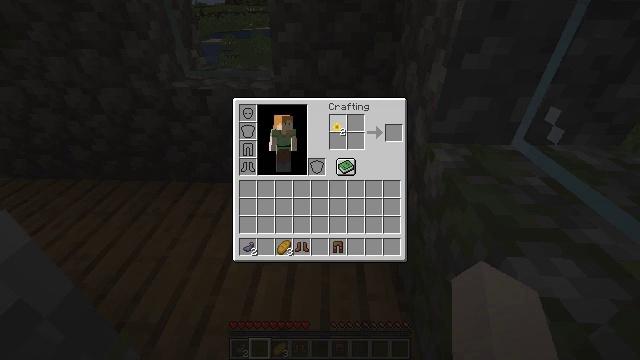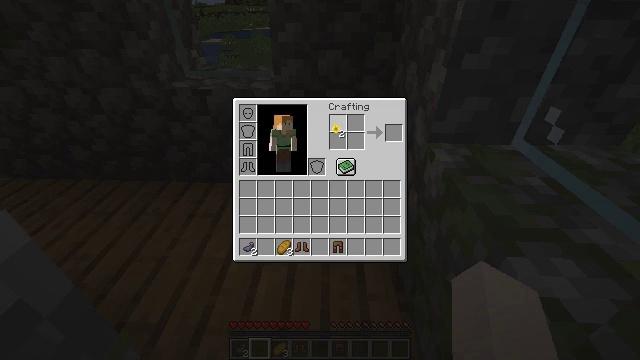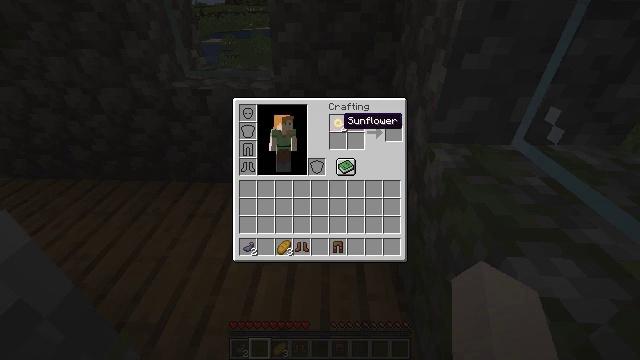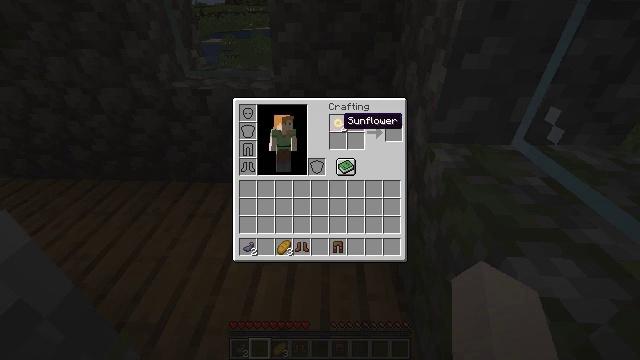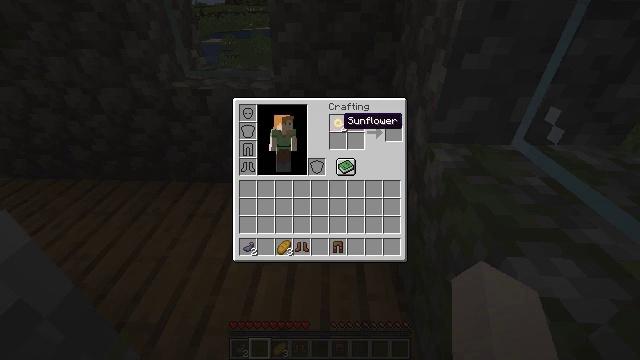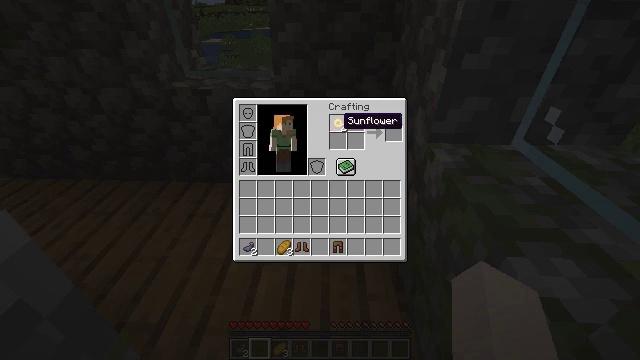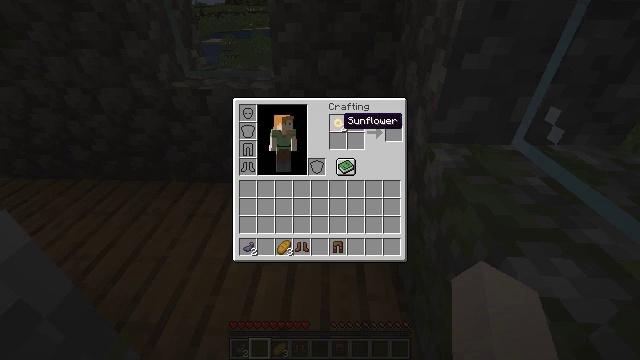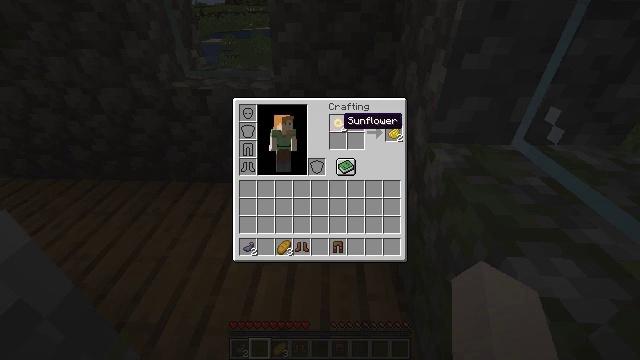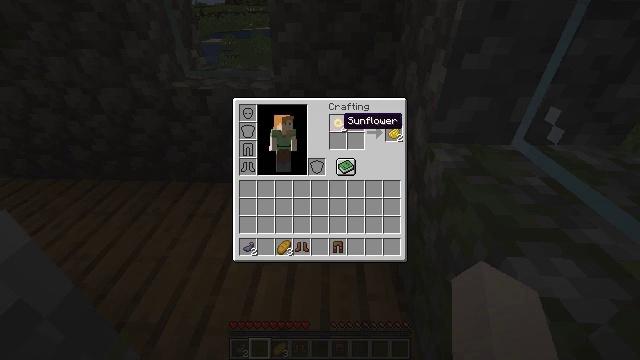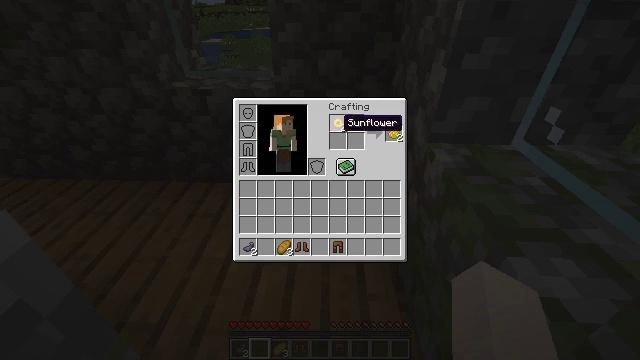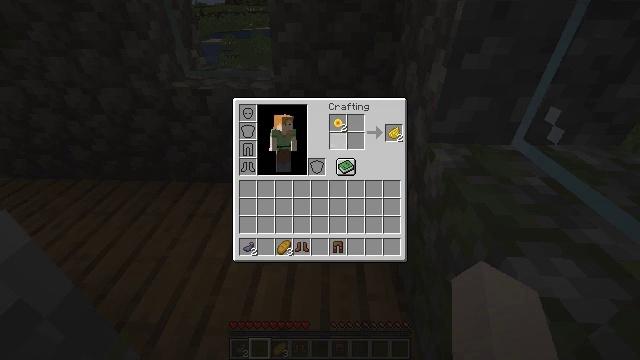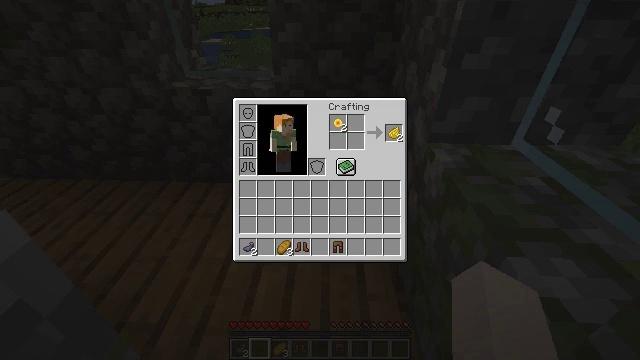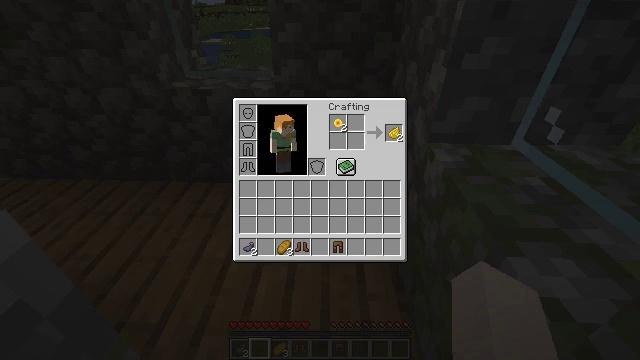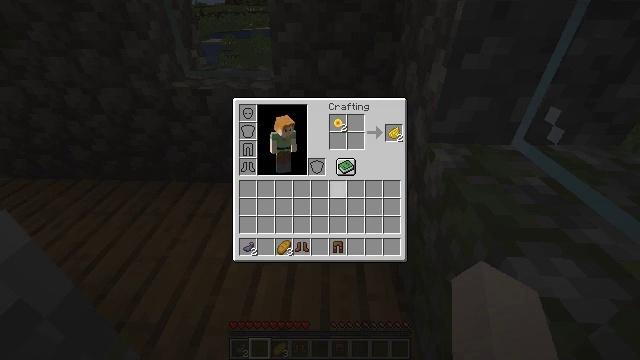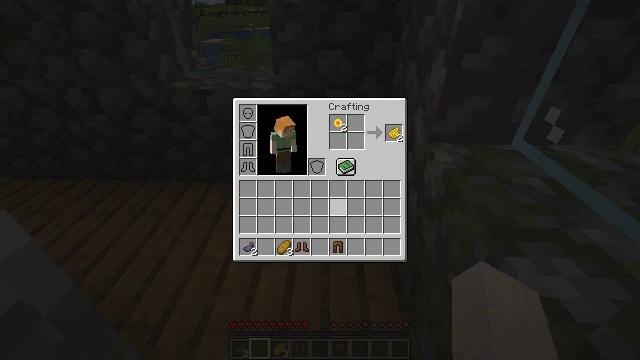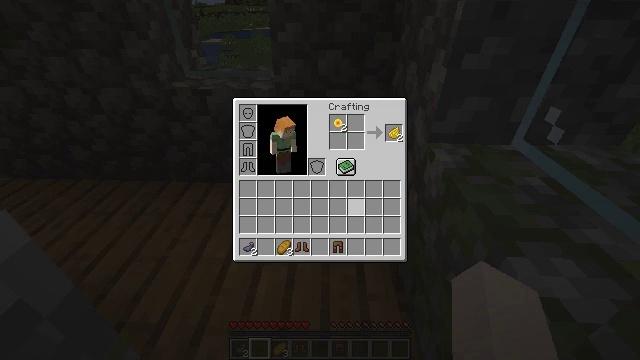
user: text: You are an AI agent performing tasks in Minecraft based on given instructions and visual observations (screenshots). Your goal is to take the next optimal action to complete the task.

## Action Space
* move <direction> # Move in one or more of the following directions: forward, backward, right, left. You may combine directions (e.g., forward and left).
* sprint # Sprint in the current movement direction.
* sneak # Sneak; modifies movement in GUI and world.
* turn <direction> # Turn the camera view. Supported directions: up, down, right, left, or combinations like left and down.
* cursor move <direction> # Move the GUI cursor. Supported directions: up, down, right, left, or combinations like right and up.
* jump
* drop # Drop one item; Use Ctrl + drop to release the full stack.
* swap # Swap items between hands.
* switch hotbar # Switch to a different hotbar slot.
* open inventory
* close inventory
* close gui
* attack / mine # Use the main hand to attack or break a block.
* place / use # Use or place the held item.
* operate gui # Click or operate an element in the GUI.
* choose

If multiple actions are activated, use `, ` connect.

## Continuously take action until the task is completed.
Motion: motion action
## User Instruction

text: Transform resources into yellow dye via crafting.
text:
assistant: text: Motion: attack / mine
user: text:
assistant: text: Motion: no_op
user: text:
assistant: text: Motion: no_op
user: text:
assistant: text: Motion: no_op
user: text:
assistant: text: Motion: no_op
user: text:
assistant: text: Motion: no_op
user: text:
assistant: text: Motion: no_op
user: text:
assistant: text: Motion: no_op
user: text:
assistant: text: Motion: no_op
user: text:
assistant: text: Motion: turn down
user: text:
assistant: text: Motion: turn down
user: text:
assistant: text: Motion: turn down
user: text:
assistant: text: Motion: turn down
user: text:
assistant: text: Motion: turn right and down
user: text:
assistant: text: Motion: turn right
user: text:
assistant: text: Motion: no_op
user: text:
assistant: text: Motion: no_op
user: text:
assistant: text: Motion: no_op
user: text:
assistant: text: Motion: no_op
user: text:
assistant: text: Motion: turn left
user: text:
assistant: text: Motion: no_op
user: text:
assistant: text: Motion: no_op
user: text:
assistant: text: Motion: no_op
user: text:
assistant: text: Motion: turn down
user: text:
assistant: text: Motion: no_op
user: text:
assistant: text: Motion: no_op
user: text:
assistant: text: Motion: no_op
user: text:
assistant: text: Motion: no_op
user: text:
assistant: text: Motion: no_op
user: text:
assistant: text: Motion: no_op